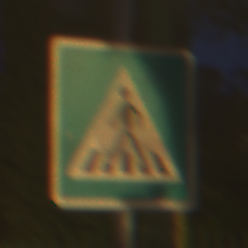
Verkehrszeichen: FussgaengerueberwegRechts
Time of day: Night
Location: Outdoor (Urban)
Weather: Clear
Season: NotSpecified
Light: Artificial